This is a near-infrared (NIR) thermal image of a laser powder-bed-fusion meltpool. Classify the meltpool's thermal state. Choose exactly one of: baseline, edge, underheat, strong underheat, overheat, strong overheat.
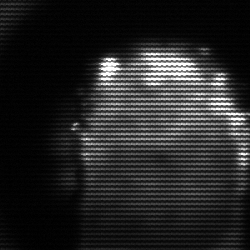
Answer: baseline